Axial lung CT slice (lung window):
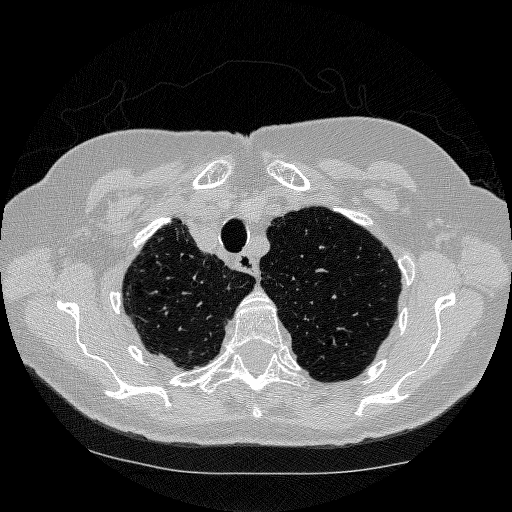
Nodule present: no